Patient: sex M, age 60
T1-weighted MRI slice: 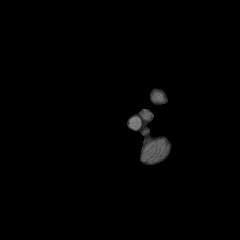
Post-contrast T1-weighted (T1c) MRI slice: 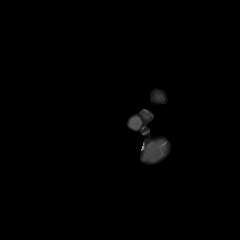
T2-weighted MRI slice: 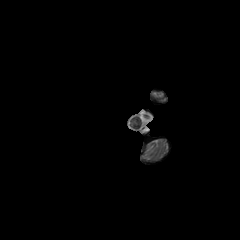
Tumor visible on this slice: no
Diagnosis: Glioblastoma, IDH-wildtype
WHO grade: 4